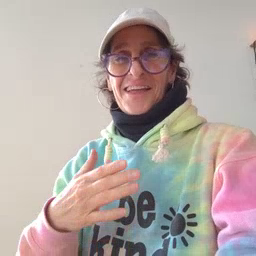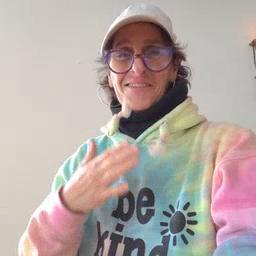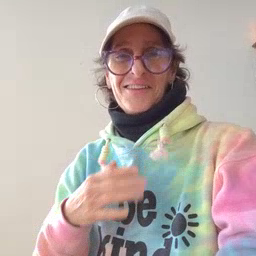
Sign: happy